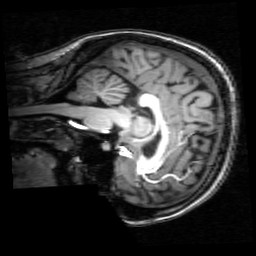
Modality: T1w
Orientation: sagittal
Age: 25
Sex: female
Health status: healthy
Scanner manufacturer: philips
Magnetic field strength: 3 T
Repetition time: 0.008 s
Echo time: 0.0037 s